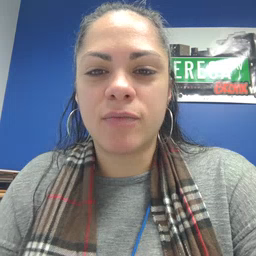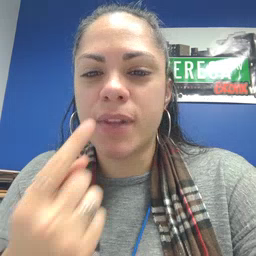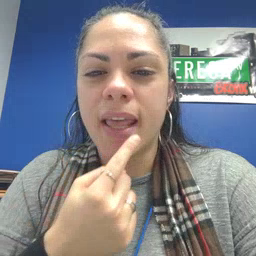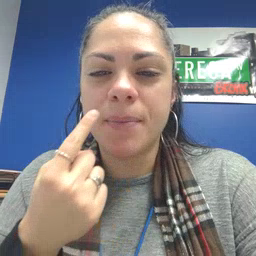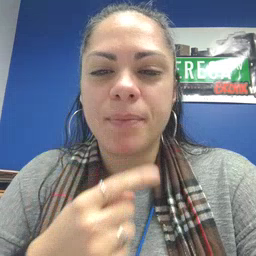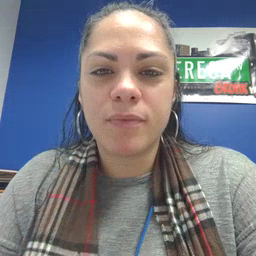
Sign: lips